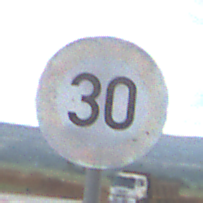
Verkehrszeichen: Geschwindigkeit30
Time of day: MorningAfternoon
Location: Outdoor (RoadRail)
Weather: PartlyCloudy
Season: NotSpecified
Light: Natural